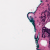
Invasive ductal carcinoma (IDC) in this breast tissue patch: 0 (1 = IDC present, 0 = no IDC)